Question: On my website, I have a section of the page that contains elements you can hover over to reveal a tooltip:

I have a zoom in and zoom out feature where I adjust the css zoom property of the div containing these elements. Zooming in and out also adjusts the size of the tooltip font, but I want to keep the tooltip font size constant regardless of zoom size.
I thought I would be able to do this by adjusting the size of the font when the user zooms in:
'''
$(document).ready(function(){
$('.zoomOutIcon').click(function(){
var currentZoom = parseFloat($('.jOrgChart').css('zoom'));
$('.jOrgChart').css('zoom', currentZoom - 0.25);
var current_label_font_size = parseFloat($('.tooltip').attr('font-size'));
$('.tooltip').attr('font-size', current_label_font_size*1.25);
}
});
'''
However, it's not able to find the tooltip elements with $('.tooltip') because they are not yet loaded on the page until the user hovers over the element. How can I set a css property of elements not yet loaded on the page?
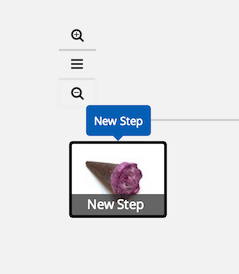
Answer: To solve this problem, I destroy the tooltips every time the user zooms in or out of the div and recreate the tooltips specifying the "template" option, which I can use to pass the a class that specifies the desired font-size:
'''
function setFontSize(){
var currentZoom = $('.jOrgChart').css('zoom');
if(currentZoom == 0.75){
$('.stepNode').tooltip('destroy');
$('.stepNode').slice(1, $('.stepNode').length-1).tooltip({
template: '<div class="tooltip smaller"><div class="tooltip-arrow"></div><div class="tooltip-inner"></div></div>'
});
});
}
$('.zoomInIcon').click(function(){
$('.jOrgChart').css('zoom', currentZoom + 0.25);
setFontSize();
}
'''
'''
.tooltip.smaller{
font-size: 14px;
}
'''